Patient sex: M
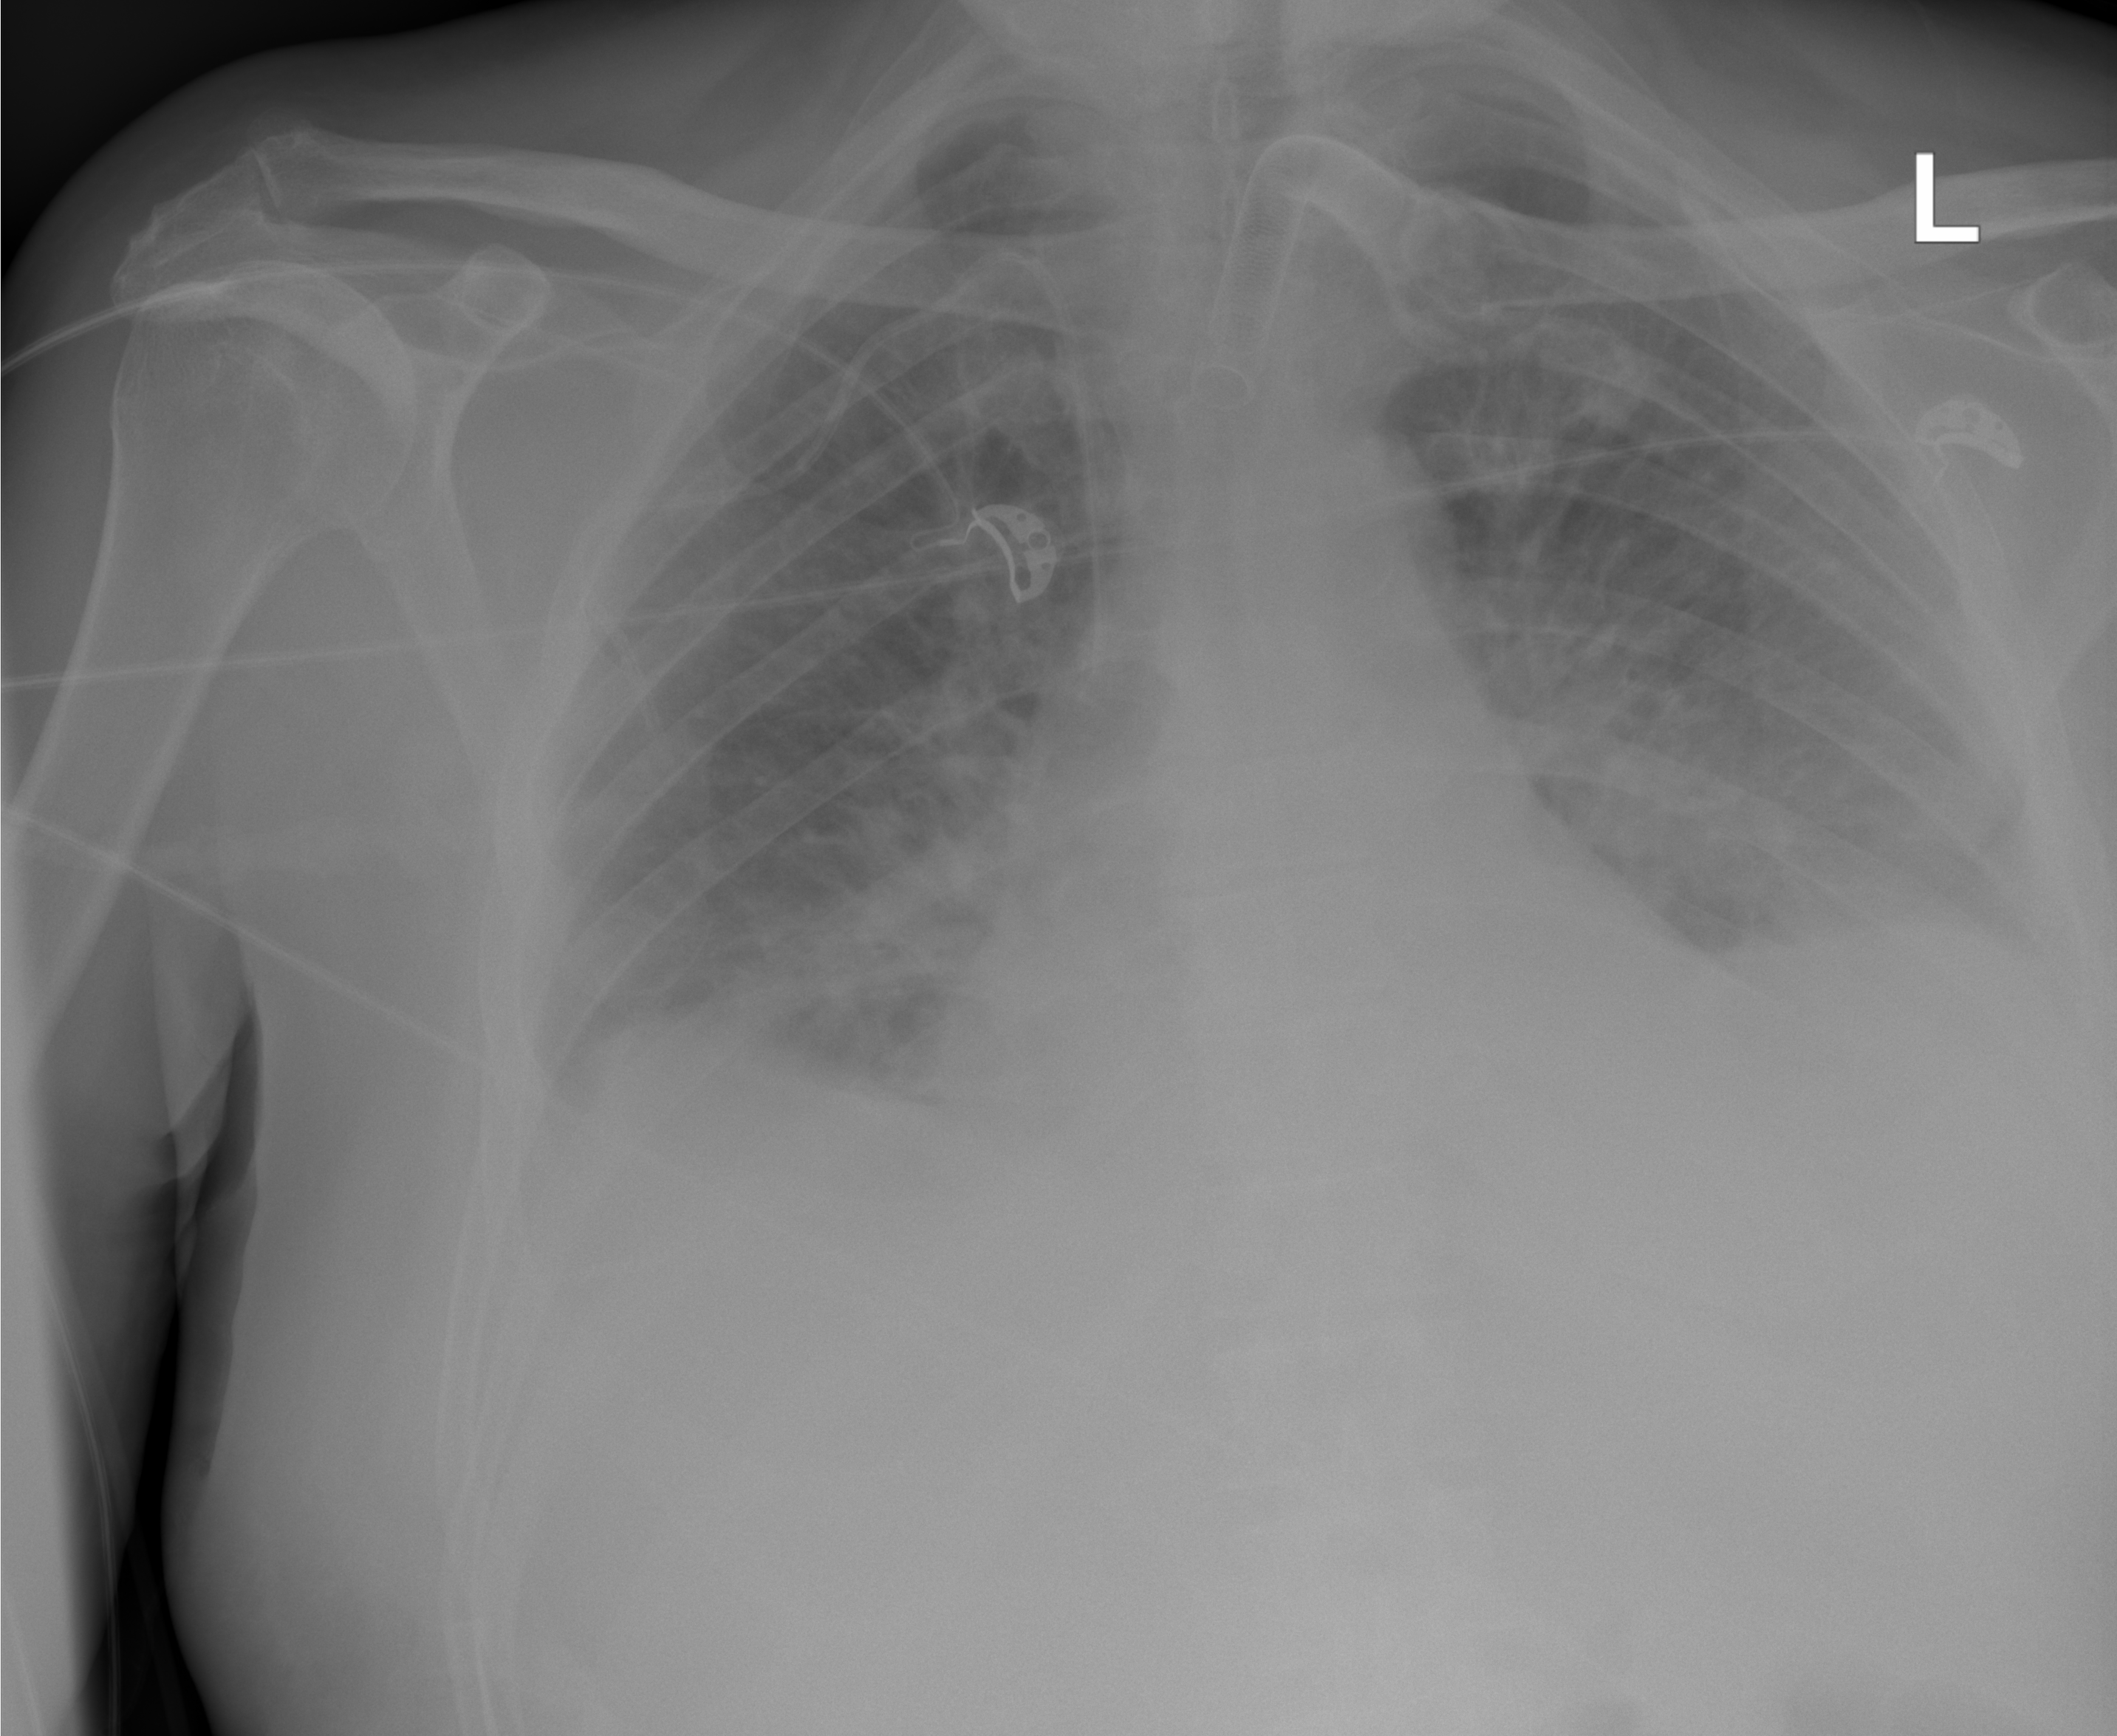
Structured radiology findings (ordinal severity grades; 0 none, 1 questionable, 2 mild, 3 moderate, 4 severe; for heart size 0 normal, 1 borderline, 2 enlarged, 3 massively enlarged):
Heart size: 2
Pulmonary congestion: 3
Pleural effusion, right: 2
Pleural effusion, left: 2
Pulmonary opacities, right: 2
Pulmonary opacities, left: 2
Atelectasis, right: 2
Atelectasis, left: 2